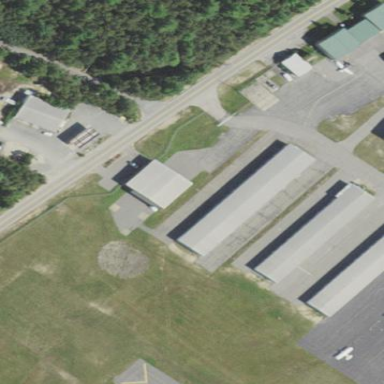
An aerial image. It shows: Hangar.